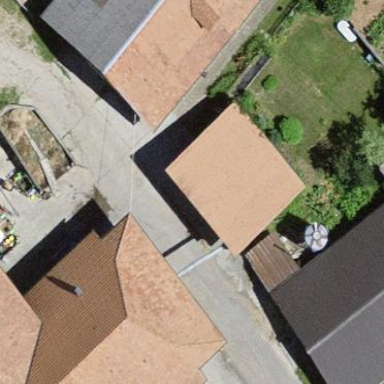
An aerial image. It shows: Garage building.